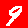
Digit: 9